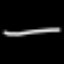
Label: line